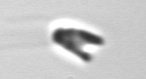
Label: Chrysochromulina_lanceolata